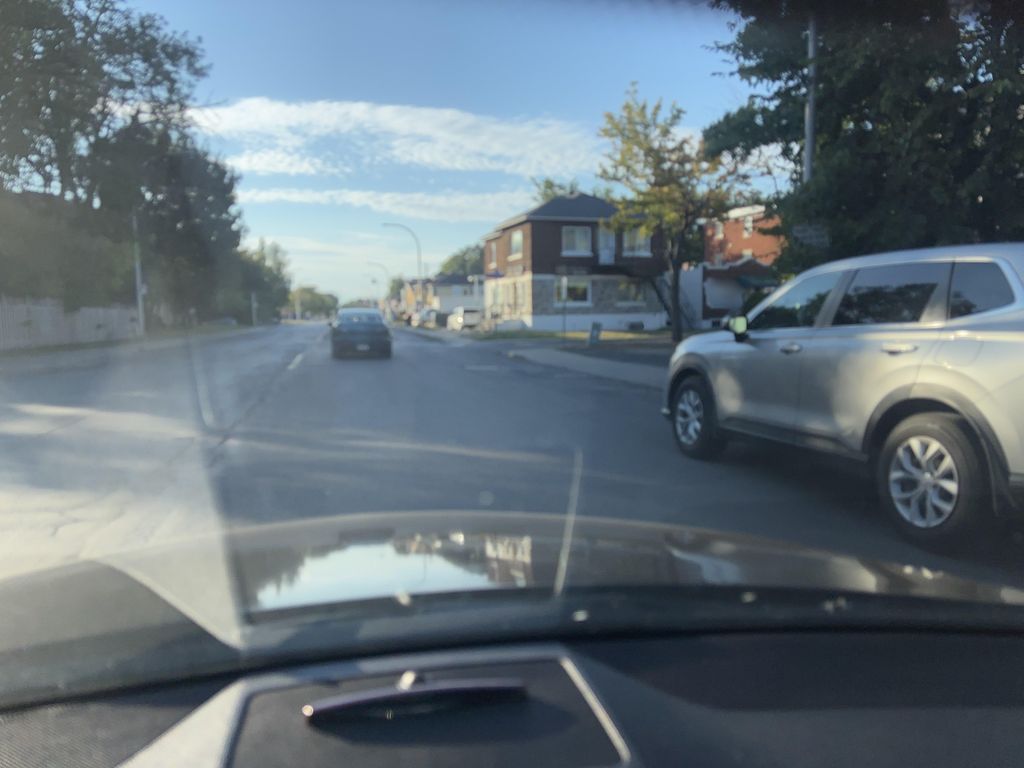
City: montreal